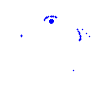
Particle: electron